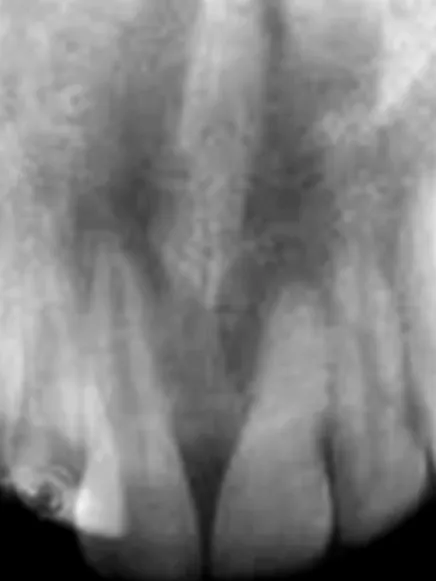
Post-treatment periapical radiograph.
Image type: radiology (x_ray)